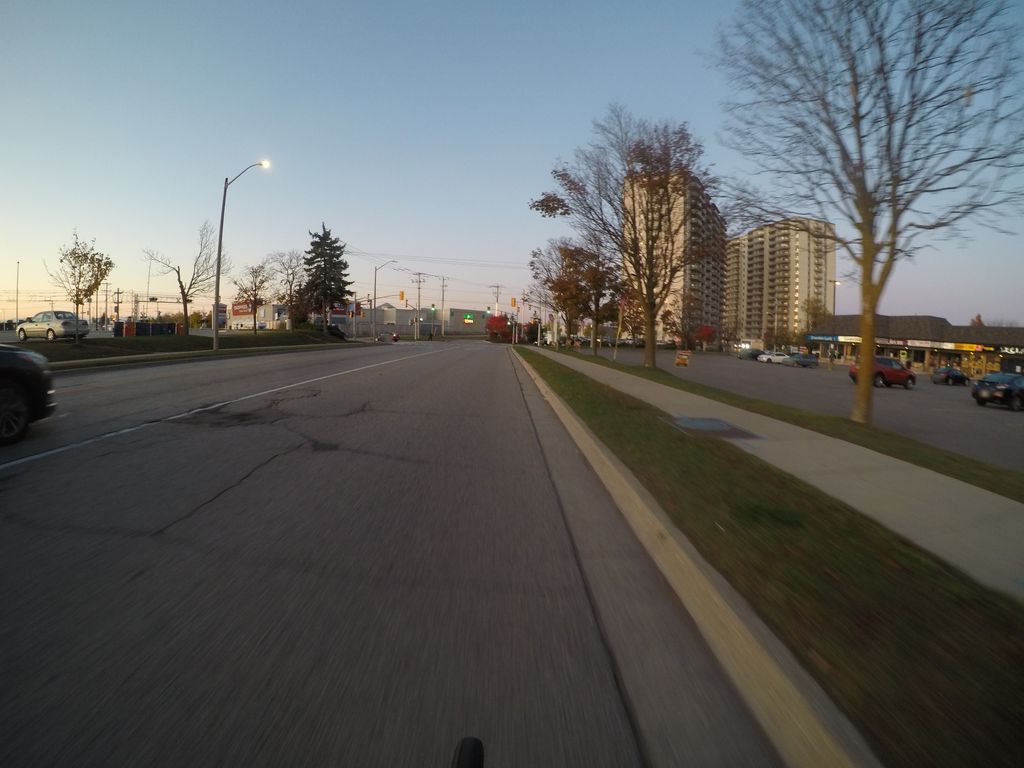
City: kitchener-waterloo